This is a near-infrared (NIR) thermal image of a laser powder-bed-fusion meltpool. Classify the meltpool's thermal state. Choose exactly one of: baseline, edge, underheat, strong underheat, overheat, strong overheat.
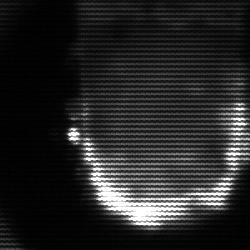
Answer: baseline